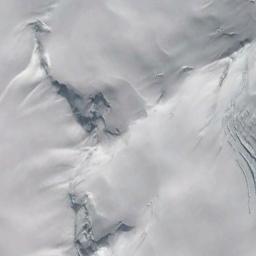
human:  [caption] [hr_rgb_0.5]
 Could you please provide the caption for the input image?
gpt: The ground on the snowberg is uneven .

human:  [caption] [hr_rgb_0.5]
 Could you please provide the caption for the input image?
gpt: A snow-covered mountain covered in large areas .

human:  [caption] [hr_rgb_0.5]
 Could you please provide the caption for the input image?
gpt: The snow berg is full of white snow .

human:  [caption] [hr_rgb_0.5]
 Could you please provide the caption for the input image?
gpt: The snowberg is covered with snow and ice .

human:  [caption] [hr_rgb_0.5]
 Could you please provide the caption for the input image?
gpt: There are full of snow on the snowberg .